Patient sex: M
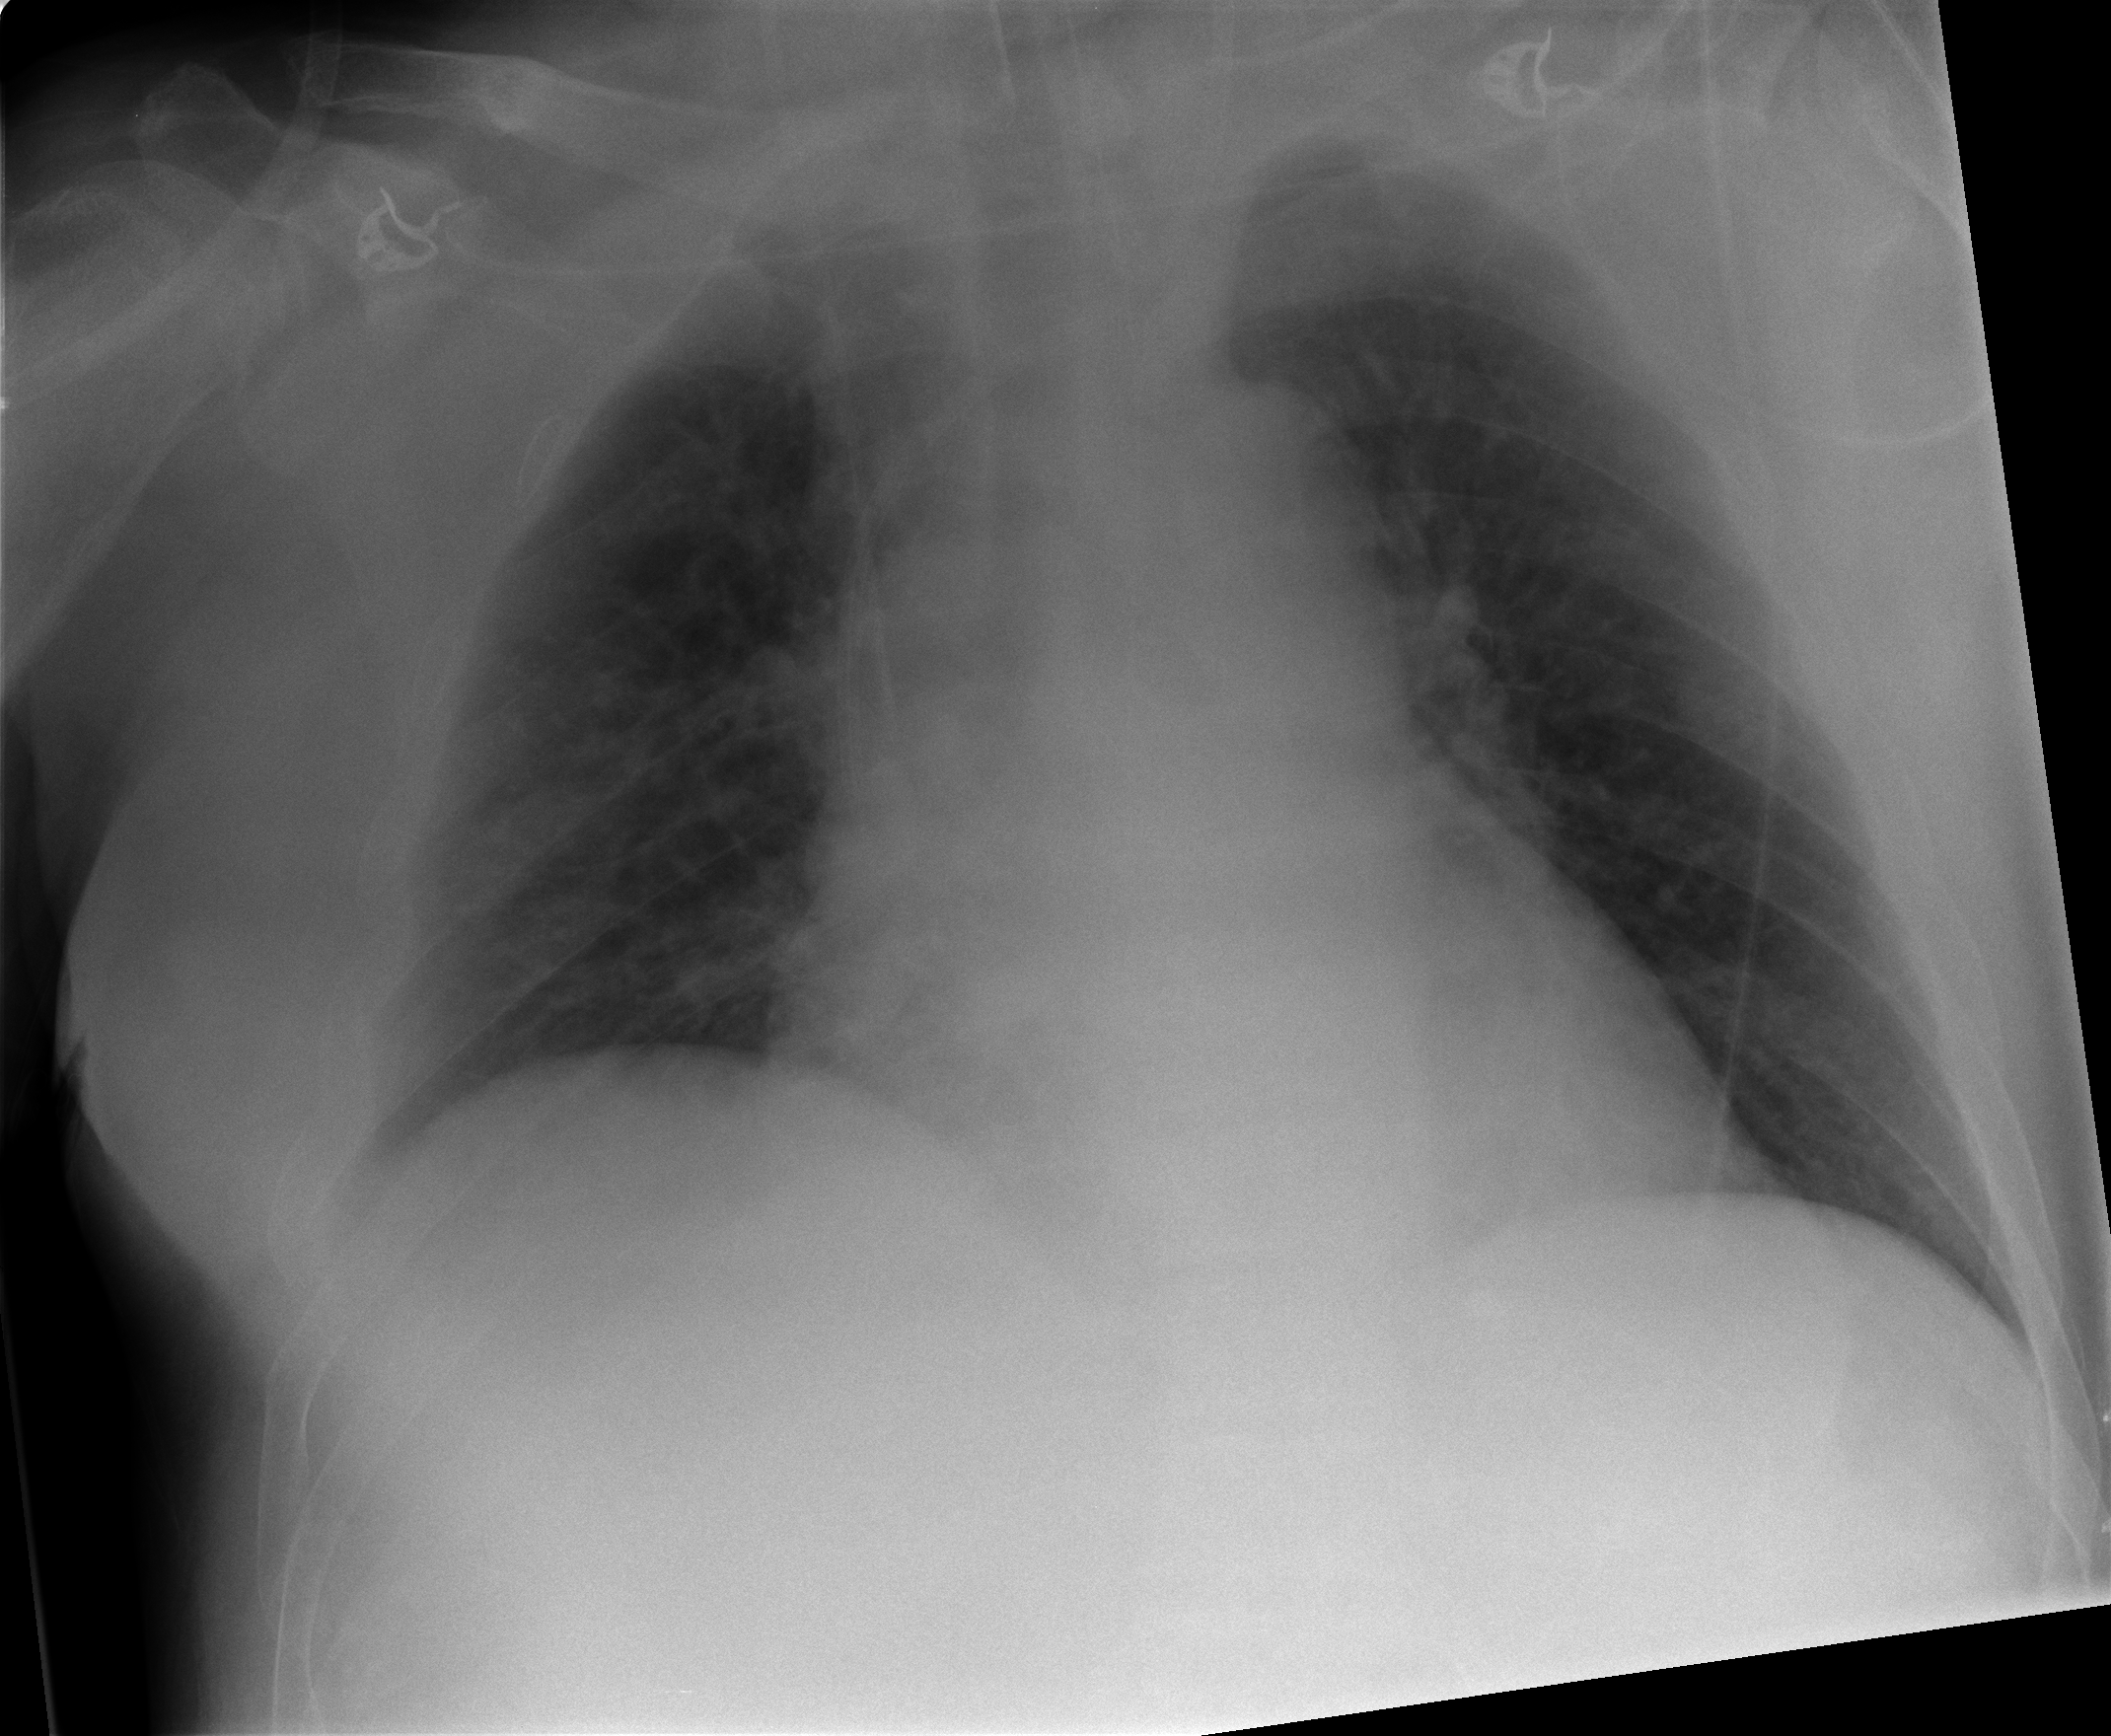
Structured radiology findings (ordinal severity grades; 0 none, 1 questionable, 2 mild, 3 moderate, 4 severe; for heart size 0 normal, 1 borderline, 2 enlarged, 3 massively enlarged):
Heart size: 2
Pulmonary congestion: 2
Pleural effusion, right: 0
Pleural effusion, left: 0
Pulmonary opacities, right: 1
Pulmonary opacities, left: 0
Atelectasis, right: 2
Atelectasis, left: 0